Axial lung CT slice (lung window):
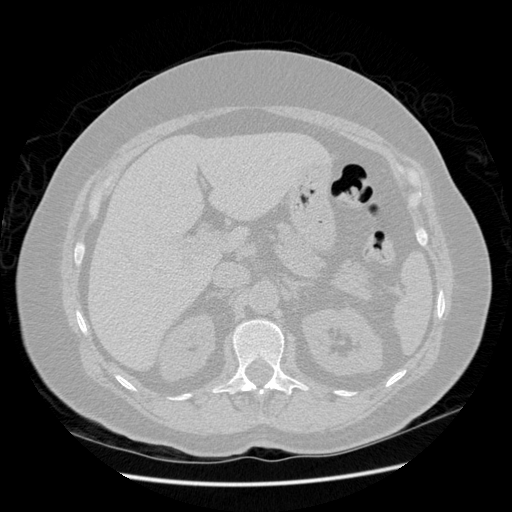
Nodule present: no